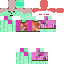
A female skeleton skin with pale skin, wearing brown long hair dressed in a red hoodie and red pants, featuring a closed mouth.